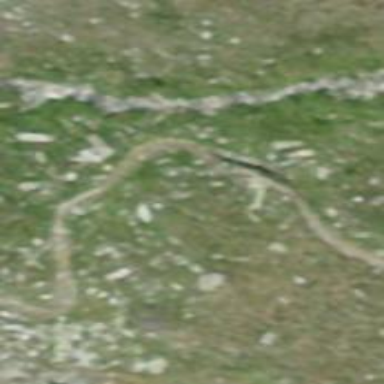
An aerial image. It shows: Path.